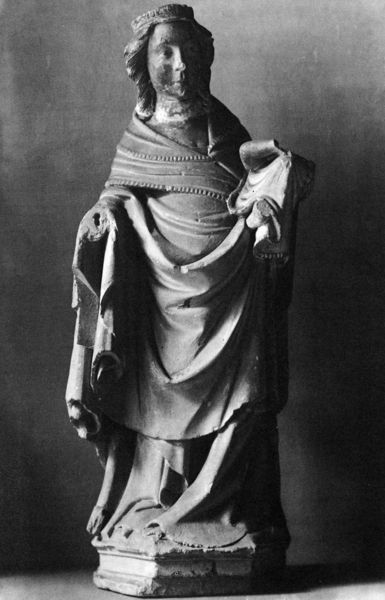
Titel: Madonna mit Kind
Institution: Münster, ehemal. Diözesanmuseum
Schlagwörter: hand, mann, schatten, umhang, frau, grau, holz, hut, licht, marmor, nase, stirn, blick, augen, falten, sockel, stehen, stein, hals, figur, gewand, haare, mantel, krone, skulptur, statue, kopfbedeckung, schrift, könig, kontrapost, foto, buch, religion, schwarzweiß, göttin, statuette, photo, fragment, sandstein, jesus, leid, heiliger, königin, maria, madonna, artefakt, sakral, bruch, beschädigt, umhanh, nasei, schwaruweiß